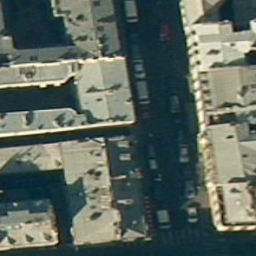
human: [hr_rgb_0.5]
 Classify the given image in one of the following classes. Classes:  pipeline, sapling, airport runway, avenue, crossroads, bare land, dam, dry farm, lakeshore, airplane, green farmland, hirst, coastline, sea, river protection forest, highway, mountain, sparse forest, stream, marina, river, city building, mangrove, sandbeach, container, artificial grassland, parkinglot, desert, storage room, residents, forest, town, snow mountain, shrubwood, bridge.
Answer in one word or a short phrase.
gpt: city building